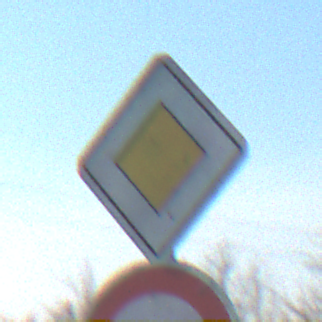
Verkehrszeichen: Vorfahrtsstrasse
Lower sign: UeberholverbotKraftfahrzeuge
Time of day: MorningAfternoon
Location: Outdoor (Nature)
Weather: PartlyCloudy
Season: NotSpecified
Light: Natural